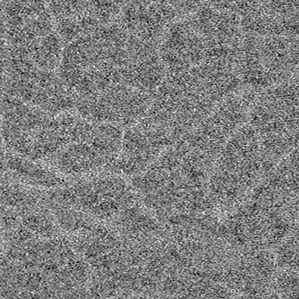
Label: frost